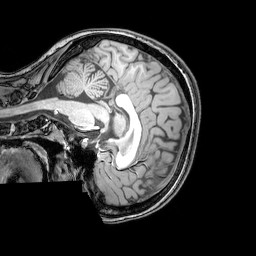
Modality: T1w
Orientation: sagittal
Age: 24
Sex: female
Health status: healthy
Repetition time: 0.081 s
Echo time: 0.037 s